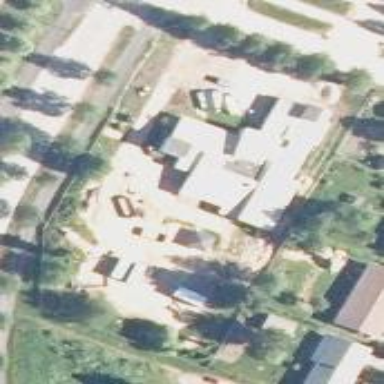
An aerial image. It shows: Kindergarten.